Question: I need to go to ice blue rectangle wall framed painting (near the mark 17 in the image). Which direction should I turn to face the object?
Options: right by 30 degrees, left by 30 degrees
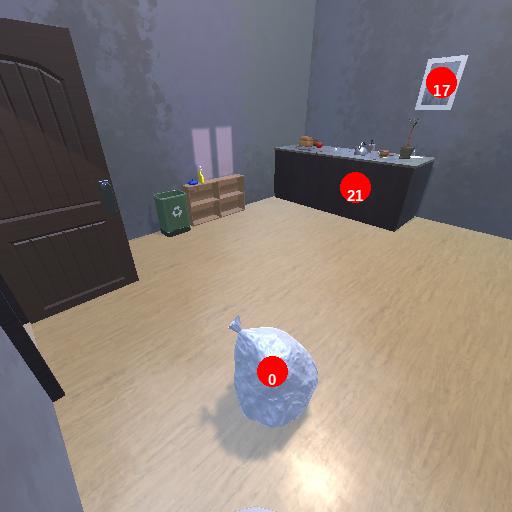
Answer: right by 30 degrees